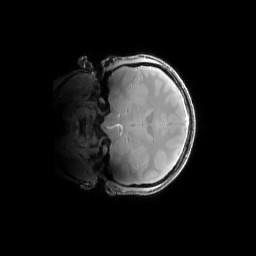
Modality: PDw
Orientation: coronal
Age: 25
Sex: female
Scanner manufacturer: siemens
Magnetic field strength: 6.98 T
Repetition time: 1.3 s
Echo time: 0.00231 s